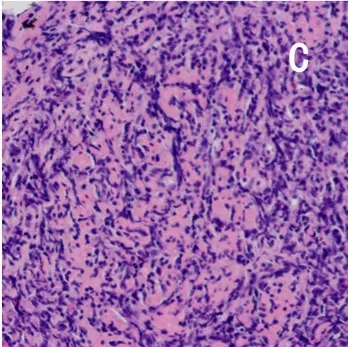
Imaging and pathological findings of the patient. (C) Pathology: lymphoid cells arranged in a diffuse sheet pattern.
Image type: pathology (h&e)